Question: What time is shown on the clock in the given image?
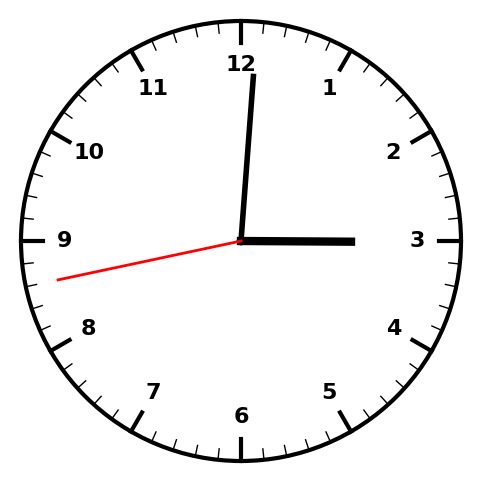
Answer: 03:00:43